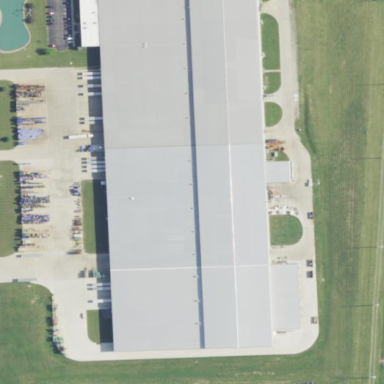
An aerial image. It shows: Industrial building.